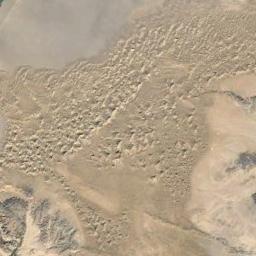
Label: desert